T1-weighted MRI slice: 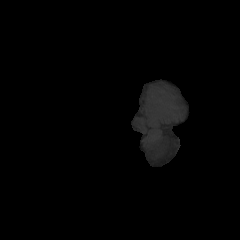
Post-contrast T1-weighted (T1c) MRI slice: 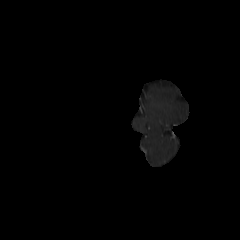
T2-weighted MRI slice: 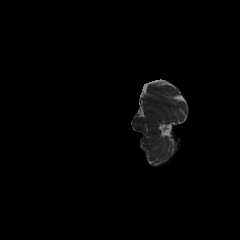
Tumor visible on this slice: no